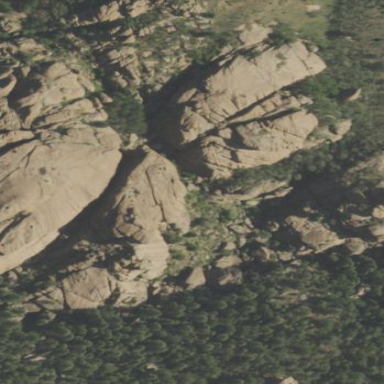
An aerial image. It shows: Landscape of bare rock.